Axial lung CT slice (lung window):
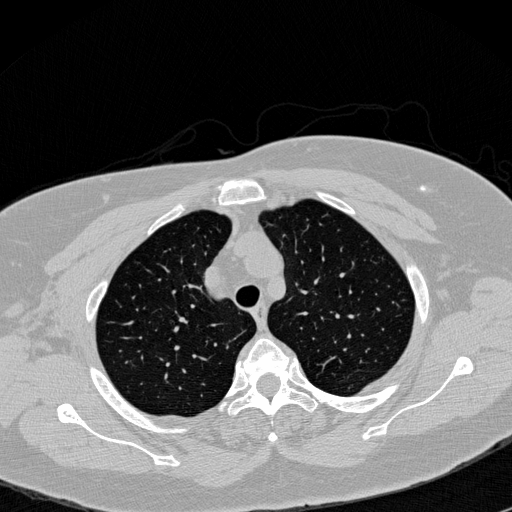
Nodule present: no